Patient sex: F
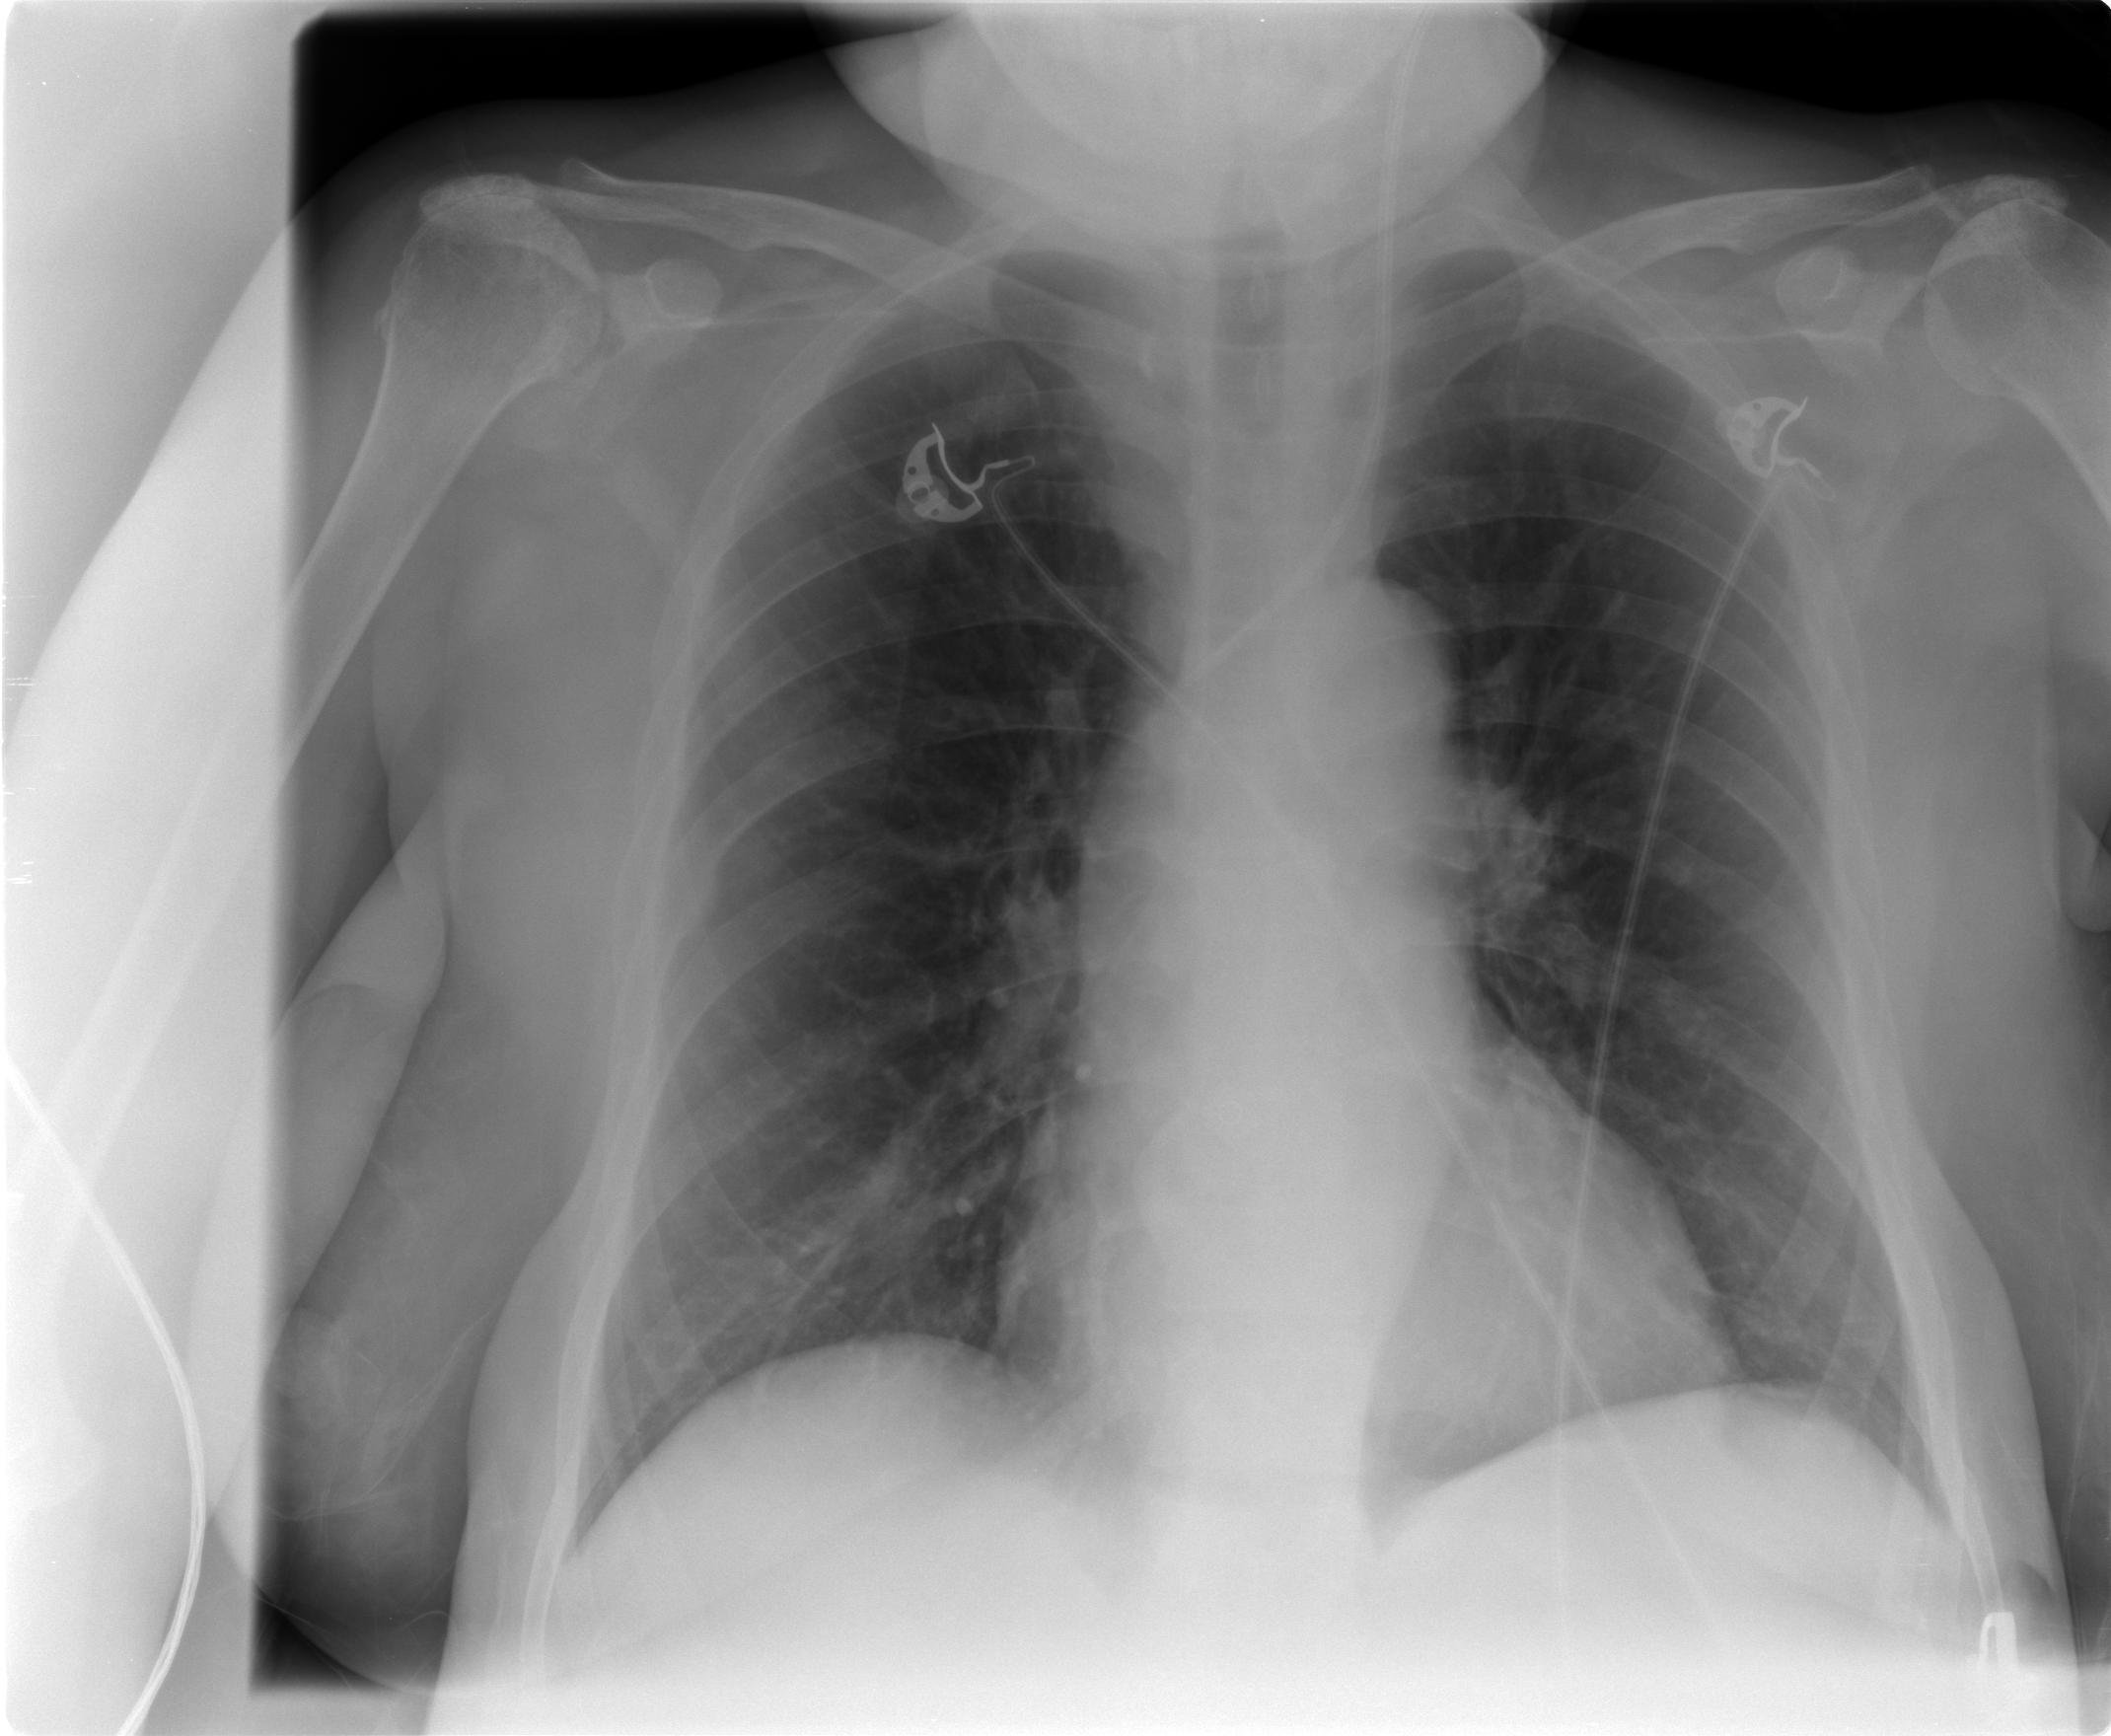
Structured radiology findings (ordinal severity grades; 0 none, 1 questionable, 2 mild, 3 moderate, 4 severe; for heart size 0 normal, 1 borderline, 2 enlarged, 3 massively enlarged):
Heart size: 0
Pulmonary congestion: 2
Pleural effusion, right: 0
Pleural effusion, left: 0
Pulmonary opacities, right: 0
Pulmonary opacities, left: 0
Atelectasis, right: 0
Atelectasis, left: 0